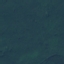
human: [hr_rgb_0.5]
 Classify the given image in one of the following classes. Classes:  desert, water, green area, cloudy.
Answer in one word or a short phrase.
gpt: green area